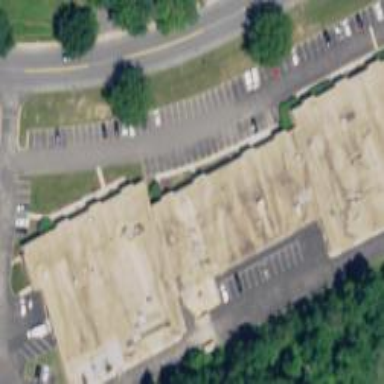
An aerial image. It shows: Commercial building.